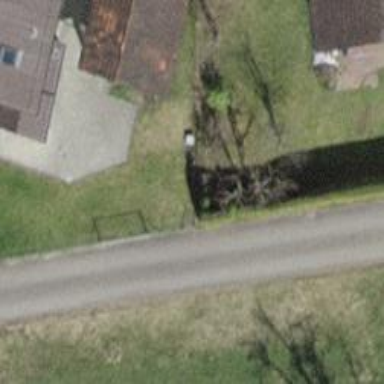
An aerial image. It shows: Hedge barrier.